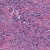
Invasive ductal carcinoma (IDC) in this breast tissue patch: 1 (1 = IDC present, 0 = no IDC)